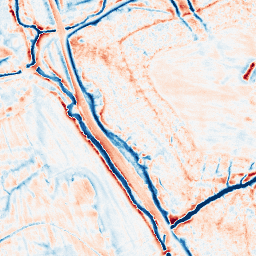
Category: edge_preserving
Decomposition family: guided
Decomposition parameters: radius: 4
eps: 0.001
Upsampling method: regularized
Upsampling parameters: scale: 4
lambda_reg: 0.01
Upsampling scale: 4